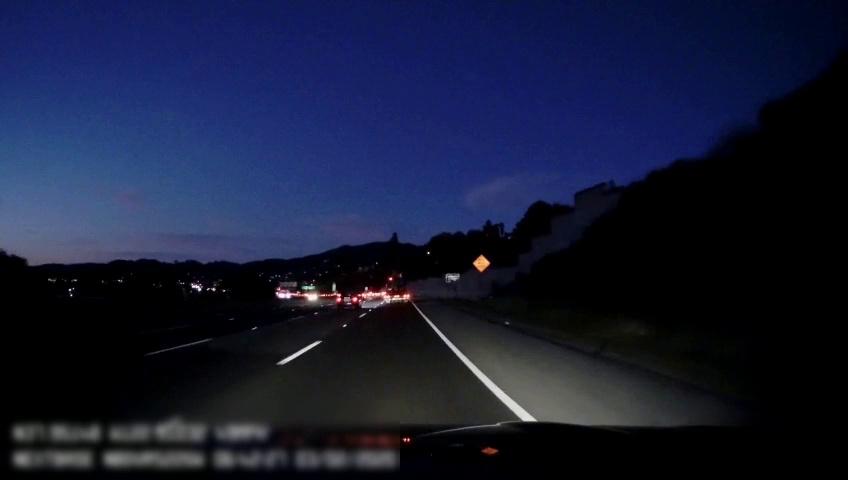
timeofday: Night
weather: Other
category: Drivable Space
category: Vehicles | Car
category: Vehicles | Truck
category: Lanes | Current Lane
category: Lanes | Current Lane
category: Lanes | Alternate Lane
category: Lanes | Alternate Lane
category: Traffic | Signs